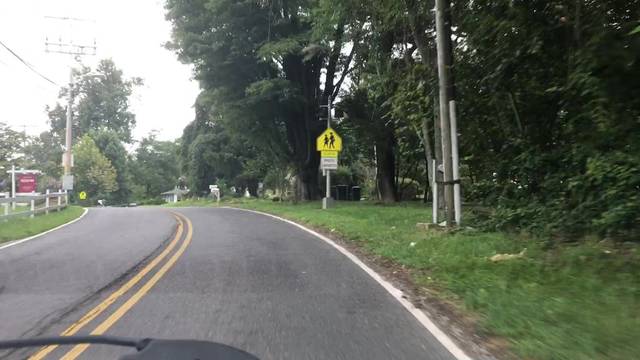
Region: United States
Coordinates: 38.989, -76.774